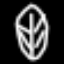
Label: leaf